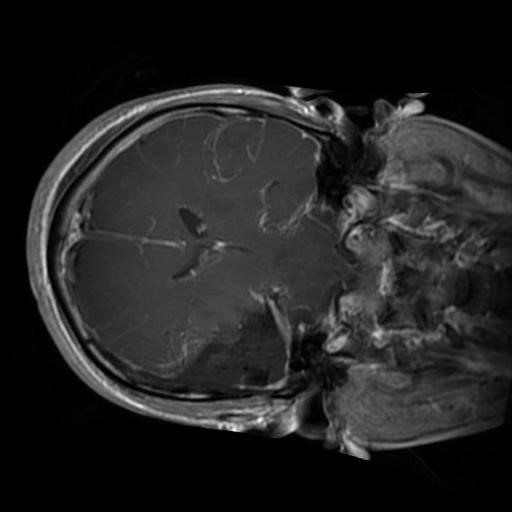
Label: brain_glioma